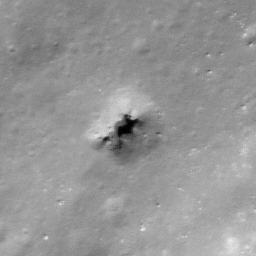
Pit: Stevinus 15
Host crater: Stevinus
Host type: impact_melt
Lunar coordinates: latitude -32.357, longitude 54.943